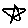
Label: star